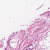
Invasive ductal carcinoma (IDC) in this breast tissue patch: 0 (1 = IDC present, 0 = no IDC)